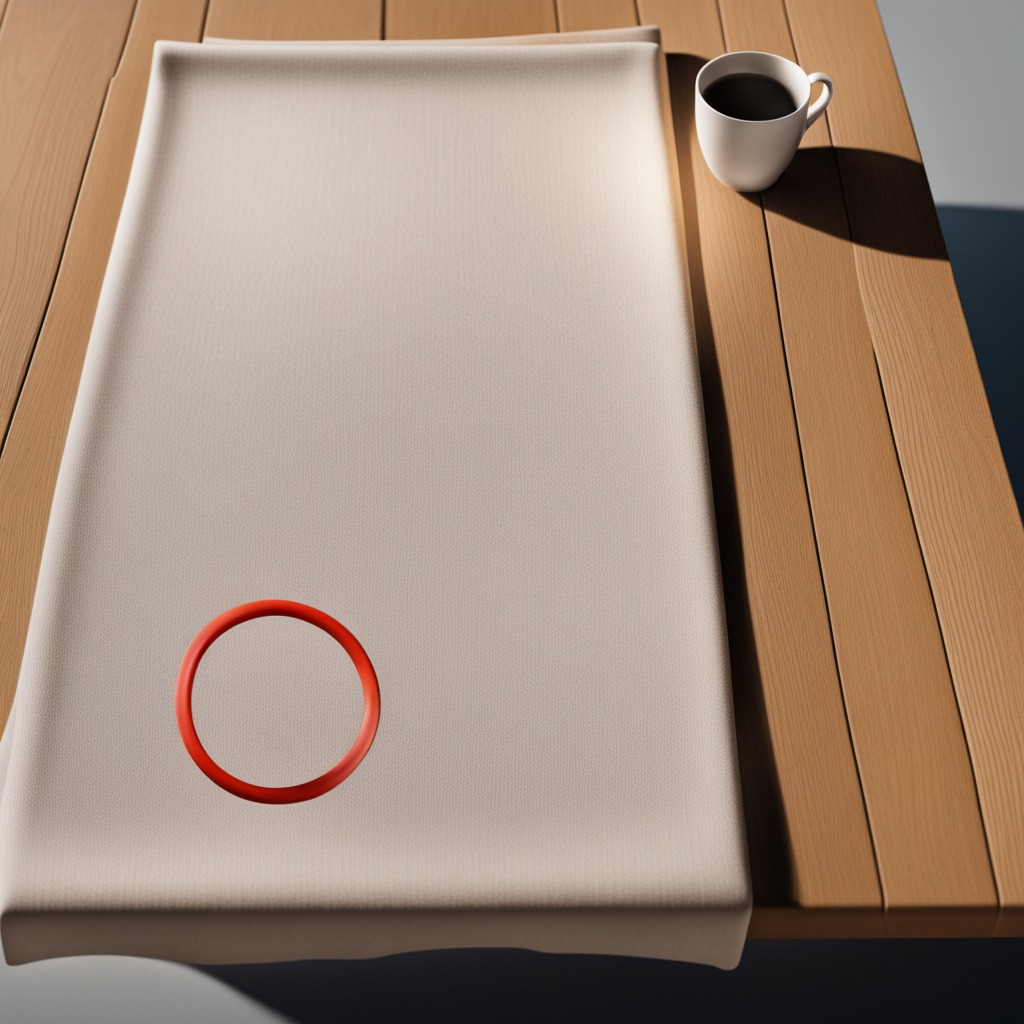
A rubber O-ring is lying on a wooden table.